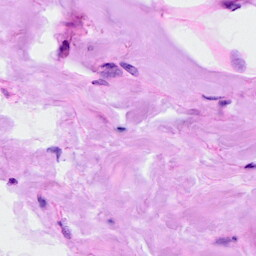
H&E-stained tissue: Breast